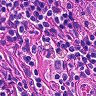
Metastatic tissue present: no